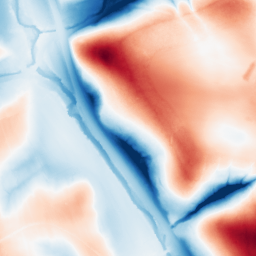
Category: classical
Decomposition family: uniform
Decomposition parameters: size: 100
Upsampling method: bspline
Upsampling parameters: scale: 4
Upsampling scale: 4